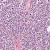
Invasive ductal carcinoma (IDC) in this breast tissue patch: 1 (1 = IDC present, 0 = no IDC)